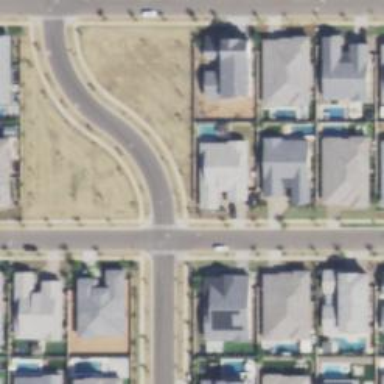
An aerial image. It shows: Residential road.